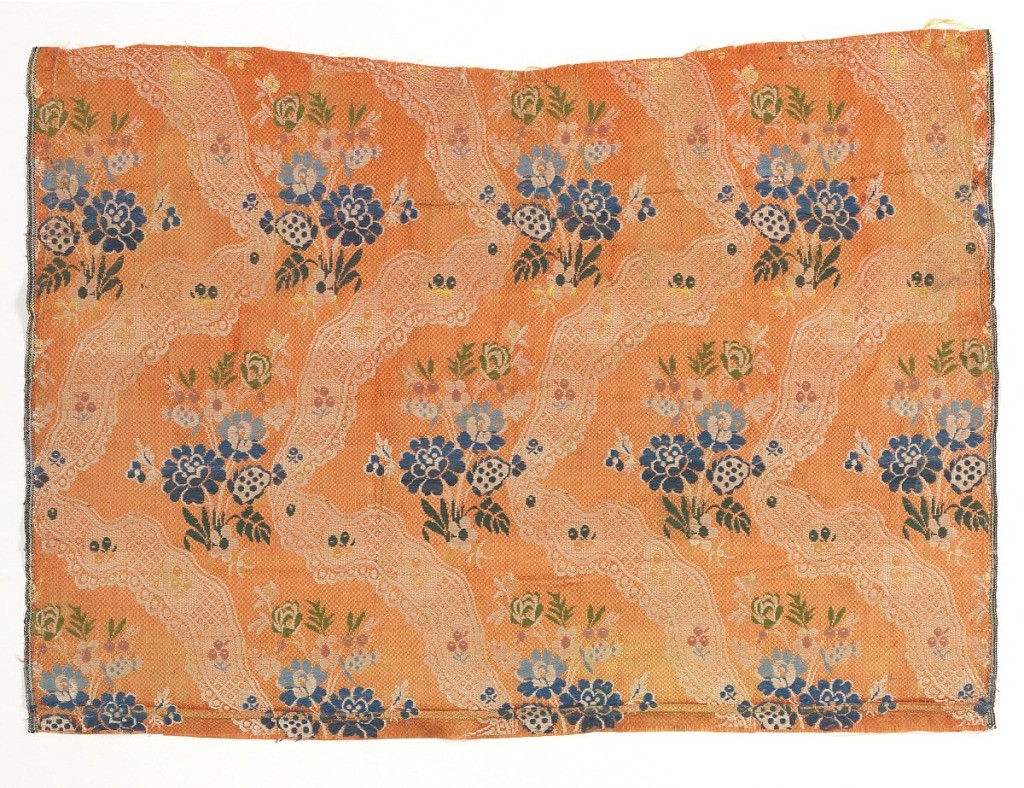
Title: Fragment
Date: mid-18th century
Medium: silk Technique: plain weave patterned by supplementary warp floats and complementary weft floats
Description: Serpentine white lace ribbons and polychrome bouquets on orange ground.